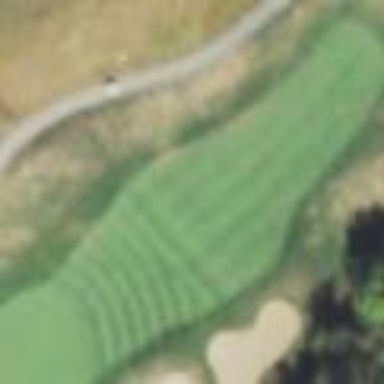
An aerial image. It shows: Grassy area designated as golf fairway.